Question: I am stumped. Why does one flicker and not the other?
This is a contrived example to force a screen refresh.
See the full source on <URL> for the 'useInterval' and 'useForceUpdate' hooks.
- Screen
- Code'''
const App = () => {
const forceUpdate = useForceUpdate();
useInterval(() => {
forceUpdate();
}, 1000);
const imageSource = {
uri:
'https://images.unsplash.com/photo-1485832329521-e944d75fa65e?auto=format&fit=crop&w=1000&q=80&ixid=dW5zcGxhc2guY29tOzs7Ozs%3D',
};
const shouldRenderImage = true;
const MyImage = () => (
<>
{shouldRenderImage && <Image style={styles.image} source={imageSource} />}
</>
);
return (
<View style={styles.container}>
<Text style={styles.paragraph}>Conditional Inside Component</Text>
<MyImage />
<Text style={styles.paragraph}>Conditional Render Component</Text>
<>
{shouldRenderImage && (
<Image style={styles.image} source={imageSource} />
)}
</>
</View>
);
};
'''
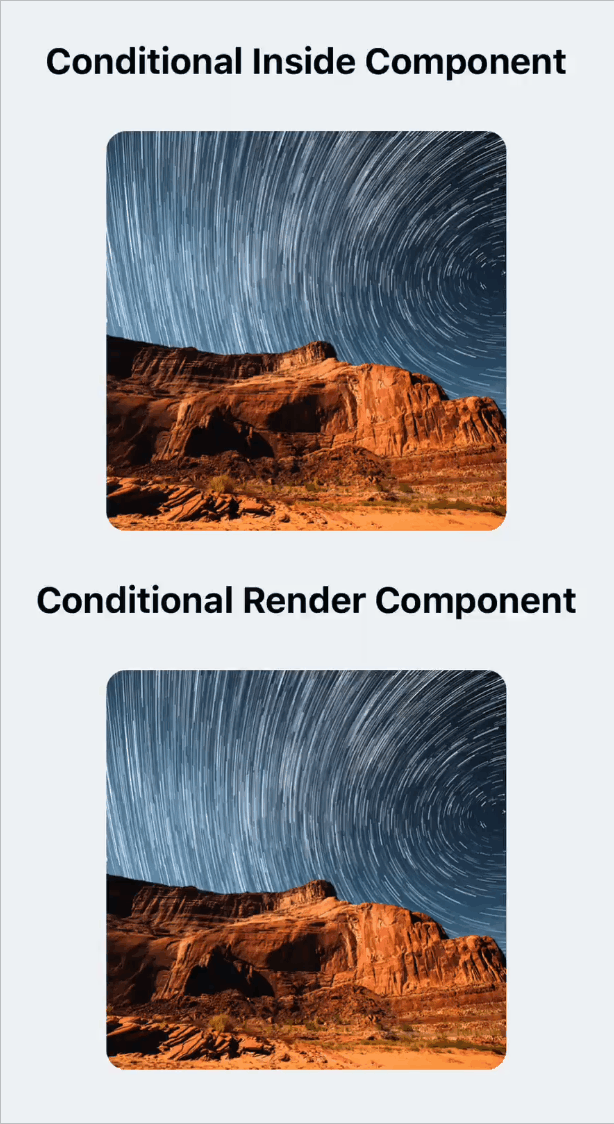
Answer: This is because you are using functional component.So everytime your state changes,
all your functions will initialise again. So whenever the state changes, your Image component will Reinitialise, (It will mount again)
'''
const MyImage = () => (
<>
{shouldRenderImage && <Image style={styles.image} source={imageSource} />}
</>
);
'''
To minimise reinitialising on every re-render we can use 'useCallback' hook from react.
'''
import React, {useCallback} from 'react';
'''
'''
const MyImage = useCallback(() => (
<>
{shouldRenderImage && <Image style={styles.image} source={imageSource} />}
</>
),[shouldRenderImage]);
'''